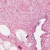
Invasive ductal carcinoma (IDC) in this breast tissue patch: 0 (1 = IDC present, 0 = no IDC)